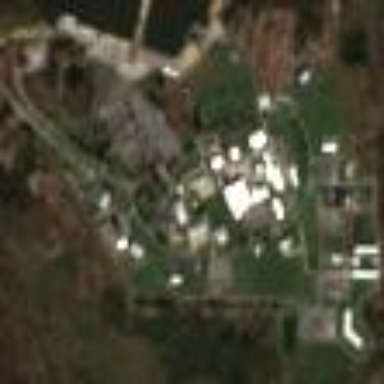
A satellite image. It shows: Military base.